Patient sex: M
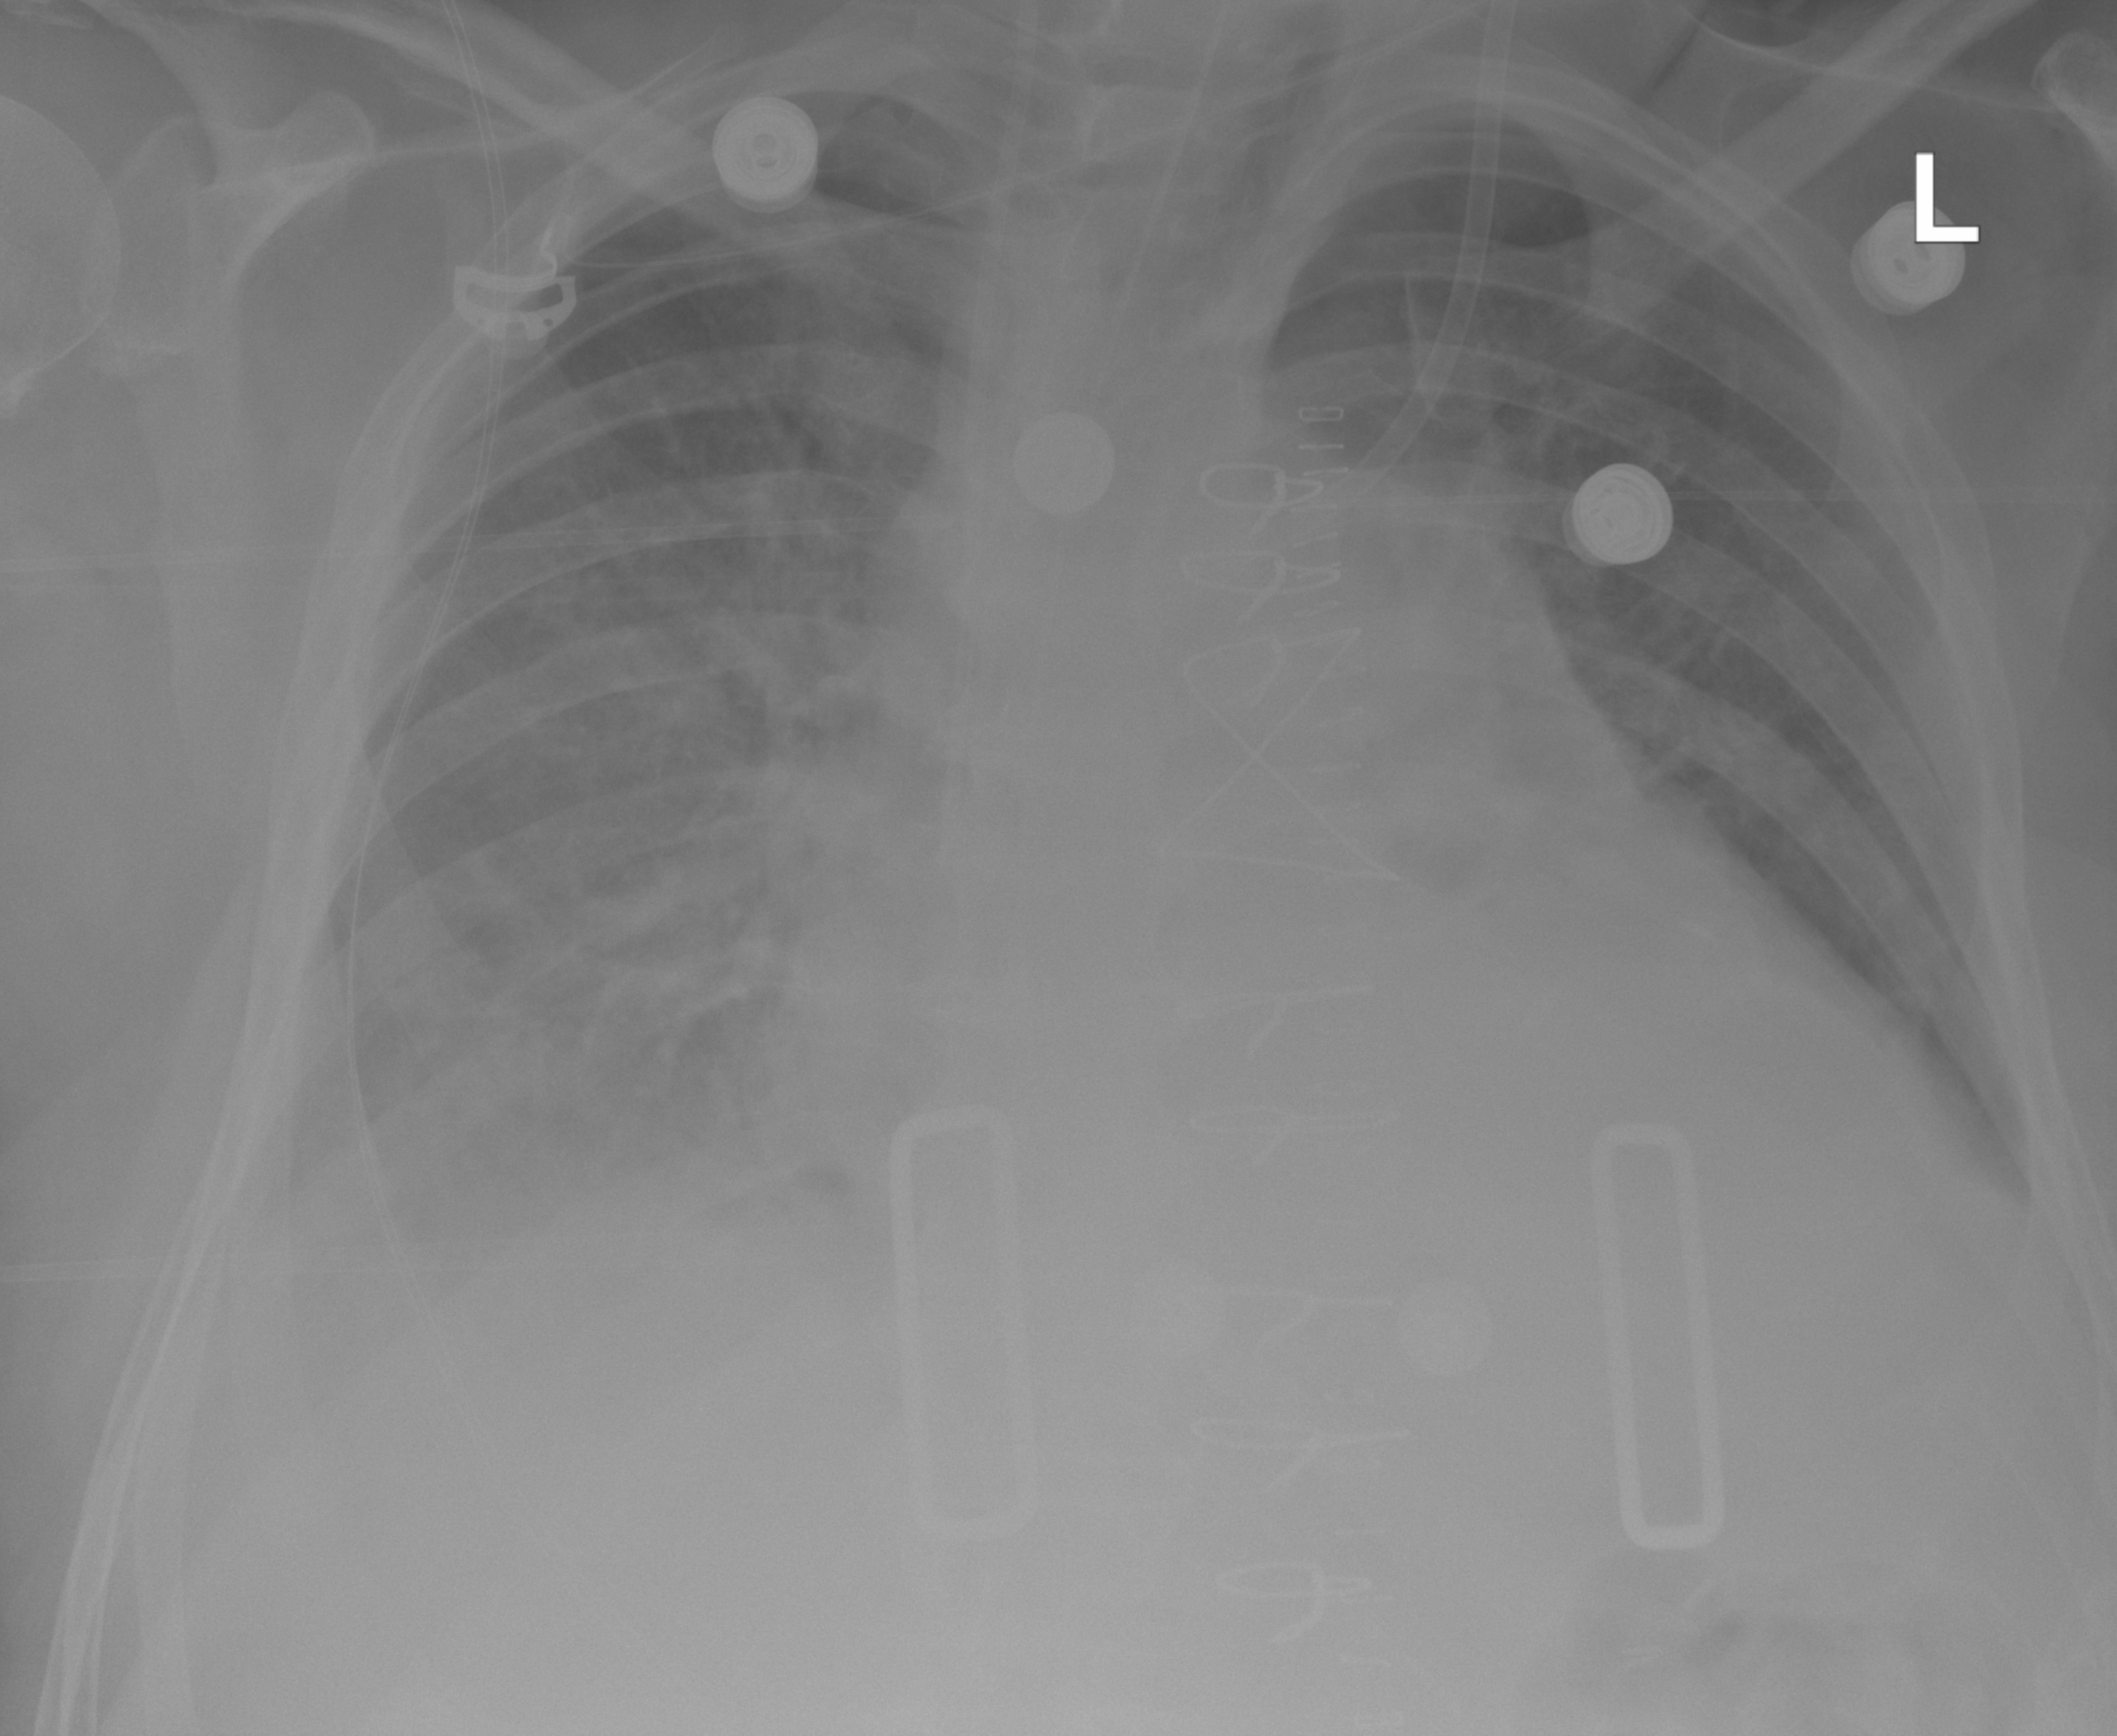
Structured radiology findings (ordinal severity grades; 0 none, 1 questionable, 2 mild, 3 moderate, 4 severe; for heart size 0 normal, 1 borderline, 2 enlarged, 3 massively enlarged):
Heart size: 2
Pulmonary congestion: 2
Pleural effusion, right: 2
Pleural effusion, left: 1
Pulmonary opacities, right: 0
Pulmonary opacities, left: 0
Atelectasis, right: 2
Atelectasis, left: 2